Interaction volume radius: 10 \u00c5
Interaction volume height: 30 \u00c5
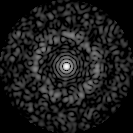
Disorder parameter: 0.8677